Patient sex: M
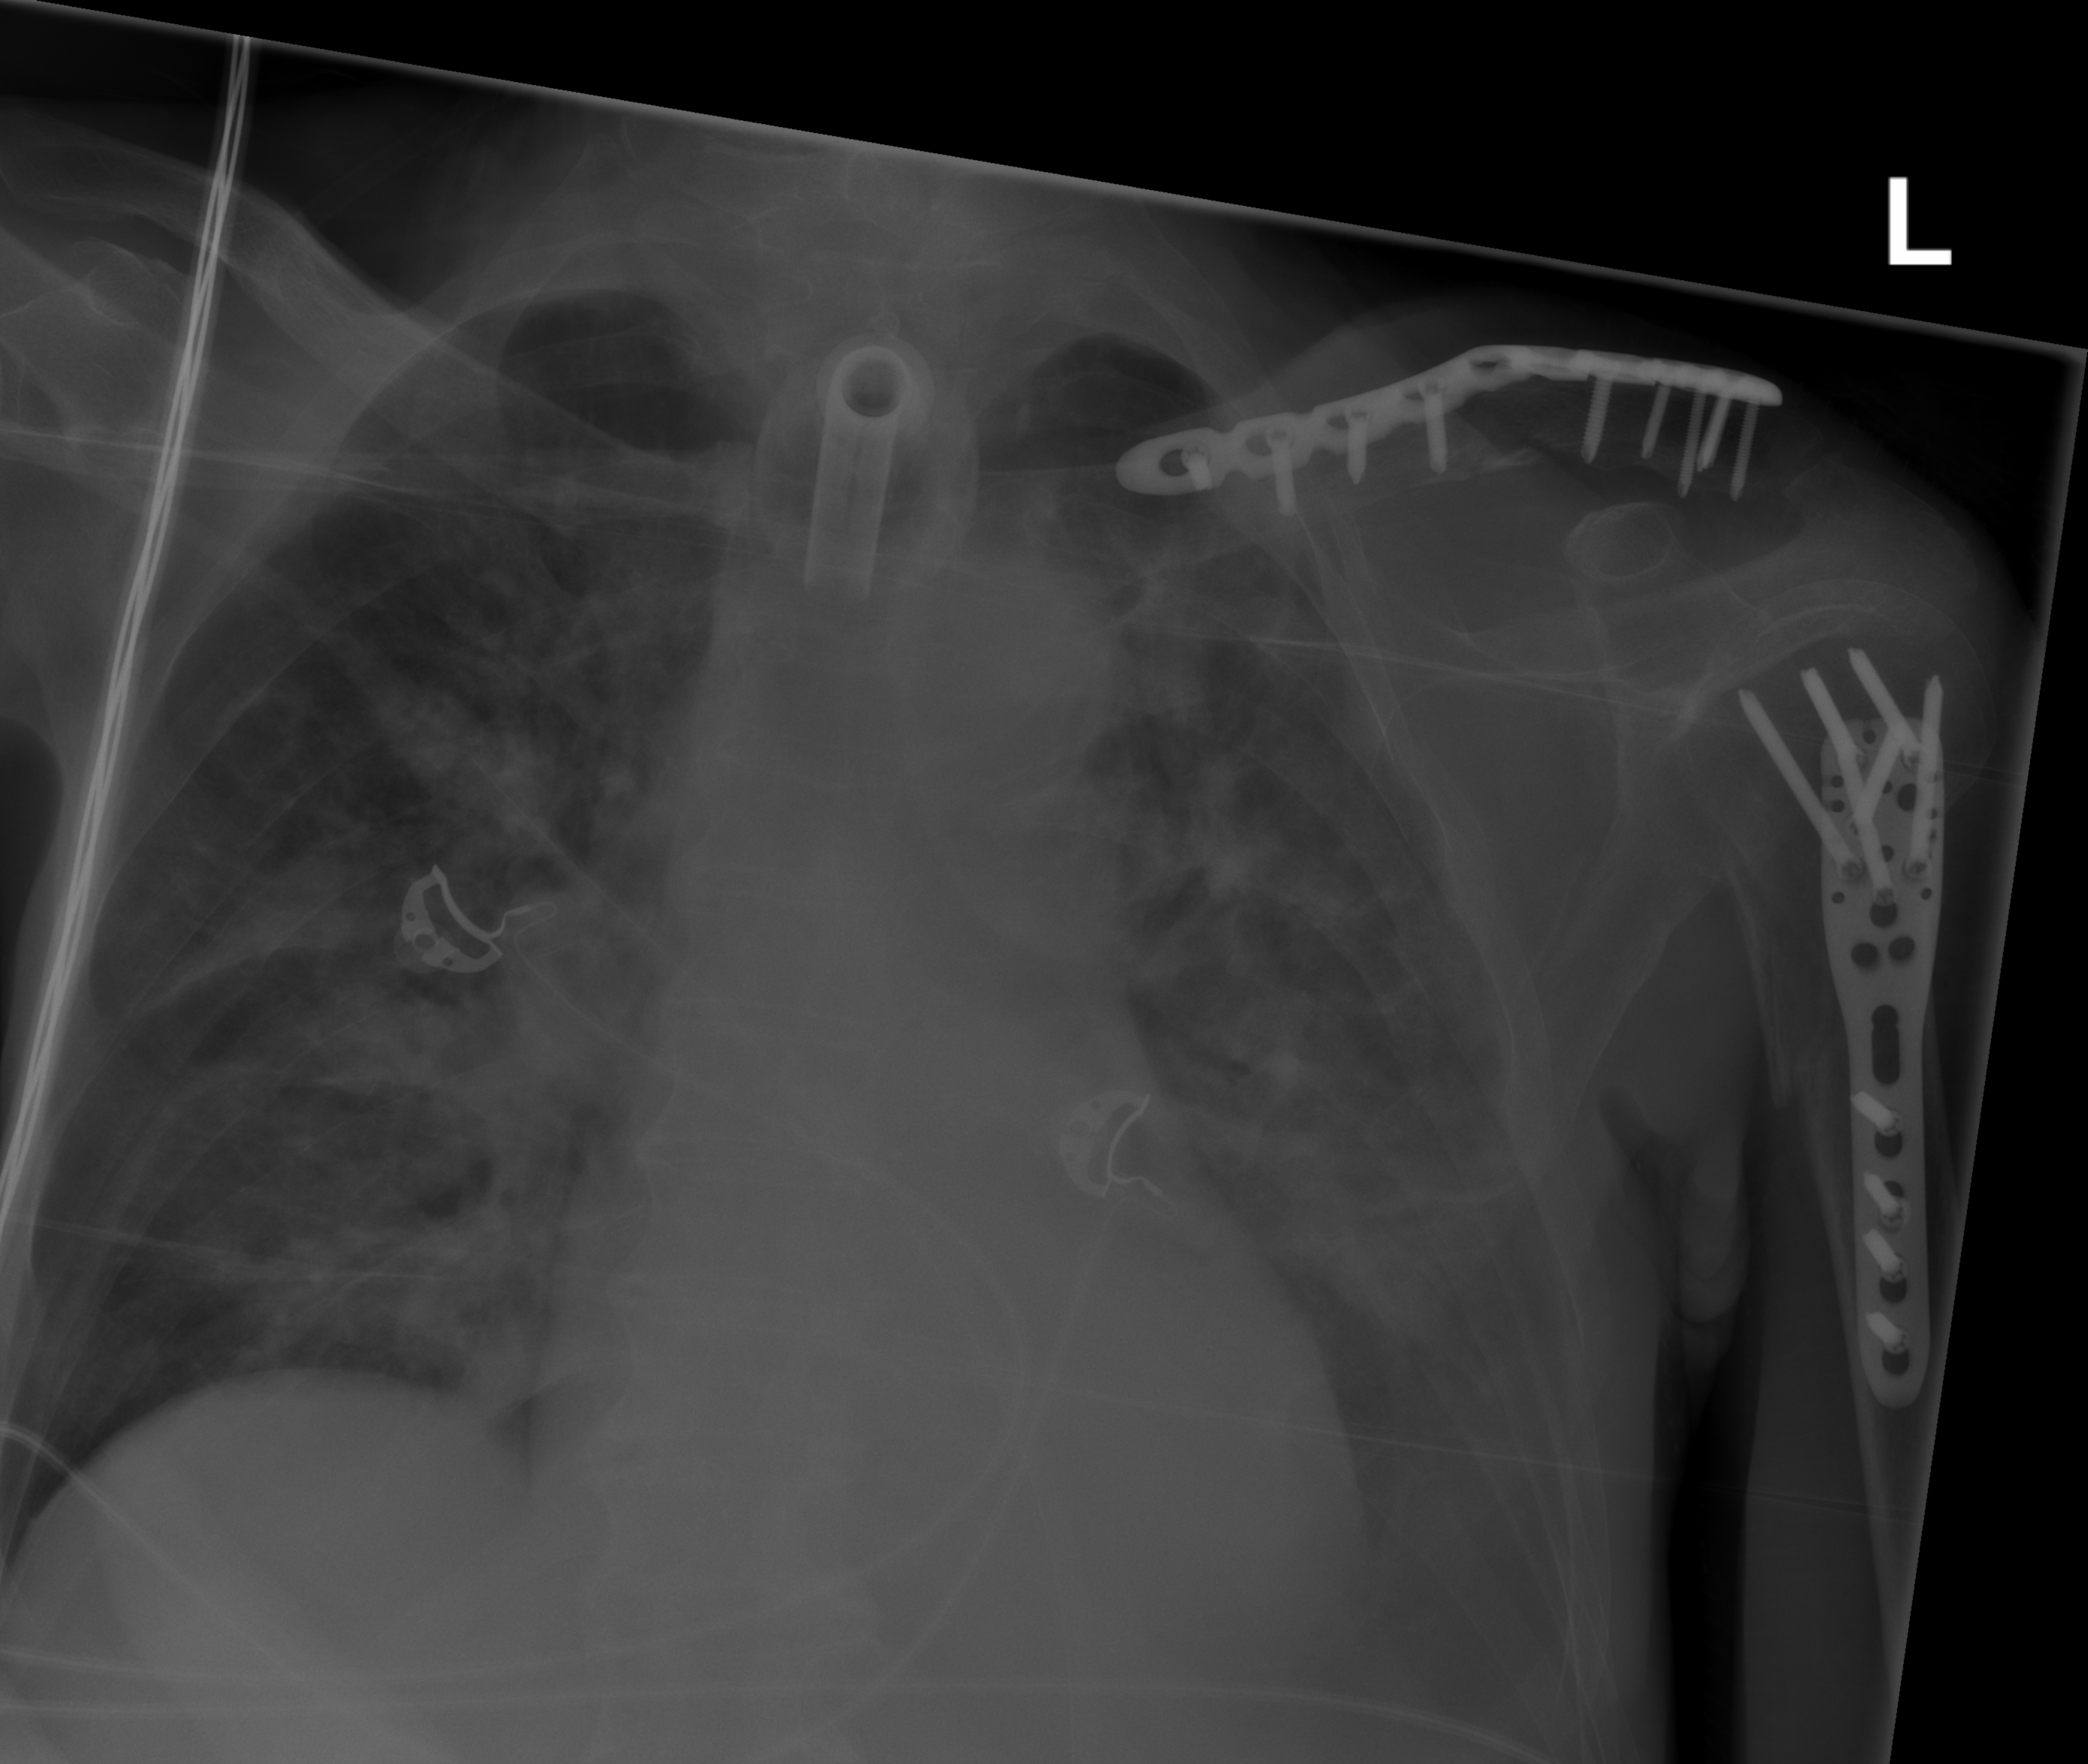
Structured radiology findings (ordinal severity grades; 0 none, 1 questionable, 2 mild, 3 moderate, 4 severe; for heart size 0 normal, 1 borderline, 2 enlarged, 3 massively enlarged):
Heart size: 0
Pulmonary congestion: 0
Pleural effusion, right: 0
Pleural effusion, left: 0
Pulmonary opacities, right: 4
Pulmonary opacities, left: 4
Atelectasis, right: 3
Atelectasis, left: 3